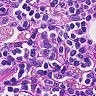
Metastatic tissue present: no